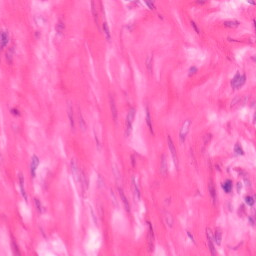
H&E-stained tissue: Colon